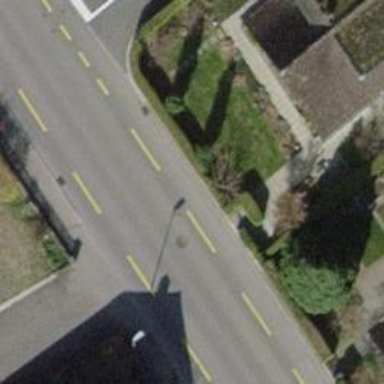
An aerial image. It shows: Asphalt residential road with designated cycle lane.